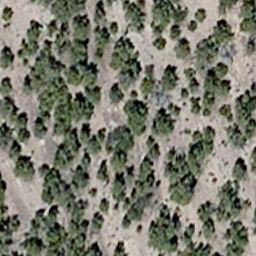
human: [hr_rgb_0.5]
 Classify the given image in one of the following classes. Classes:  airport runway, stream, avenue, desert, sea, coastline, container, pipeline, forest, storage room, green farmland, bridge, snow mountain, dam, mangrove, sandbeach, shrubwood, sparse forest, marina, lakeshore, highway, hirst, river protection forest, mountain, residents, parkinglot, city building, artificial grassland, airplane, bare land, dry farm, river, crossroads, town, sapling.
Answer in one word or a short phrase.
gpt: sparse forest